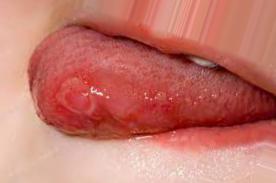
Condition: Mouth Ulcer